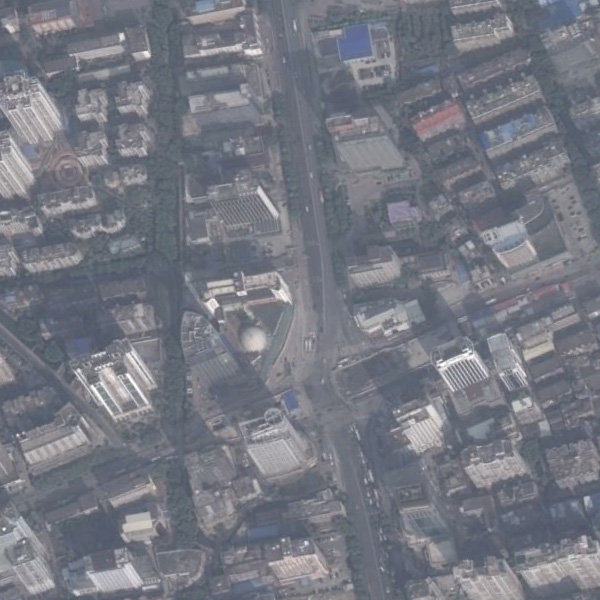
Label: Commercial